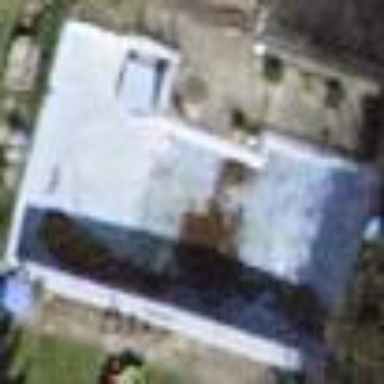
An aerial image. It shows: Swimming pool located in leisure land.